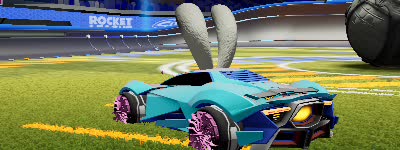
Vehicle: werewolf